Chest X-ray:
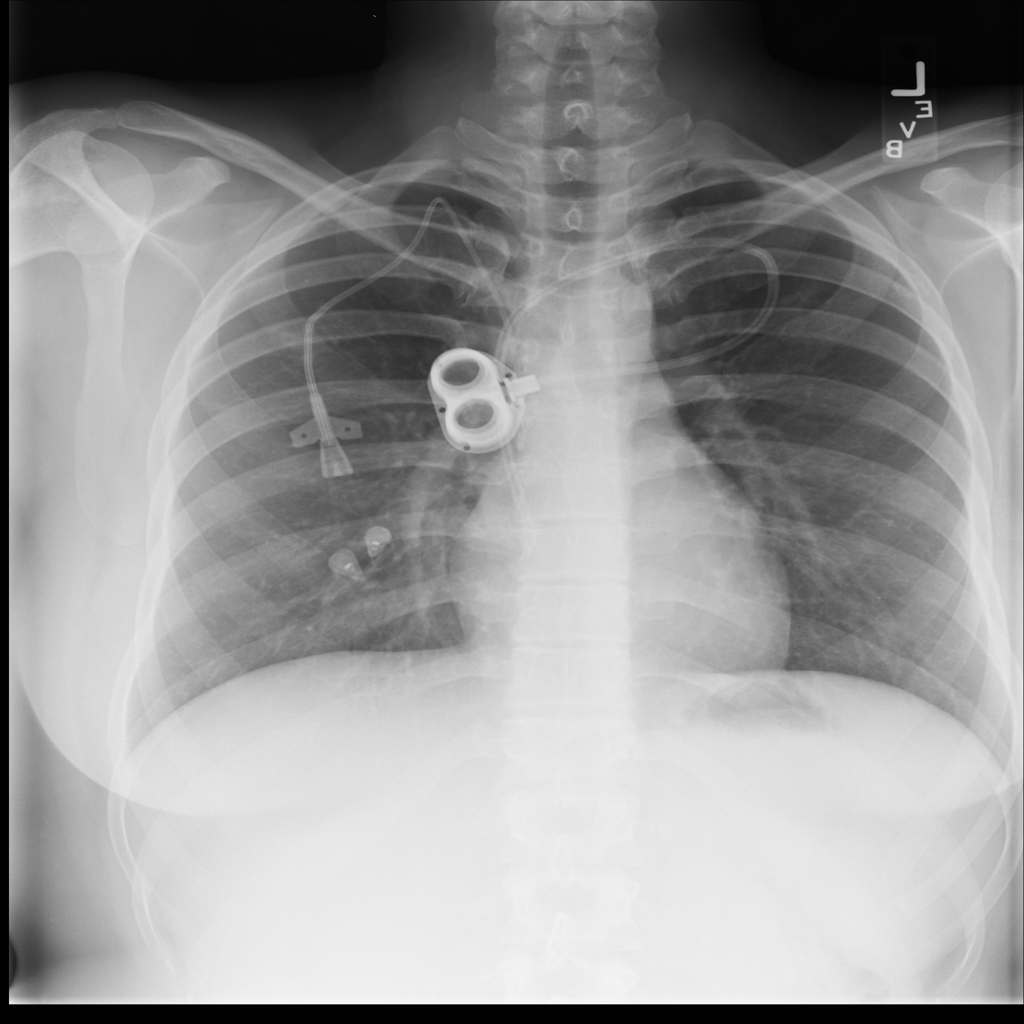
No abnormal finding: yes